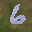
Label: 6